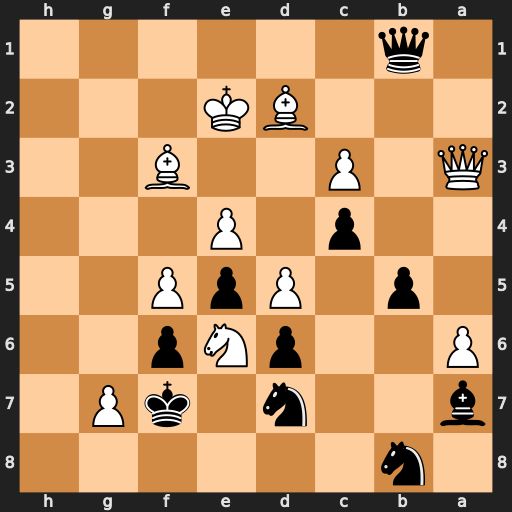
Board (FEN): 1n6/b2n1kP1/P2pNp2/1p1PpP2/2p1P3/Q1P2B2/3BK3/1q6
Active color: b
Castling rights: -
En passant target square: -
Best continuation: Qd3+ Kd1 Qxf3+